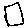
Label: square